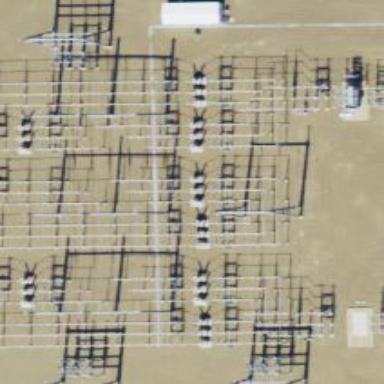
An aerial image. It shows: Switch for power supply.